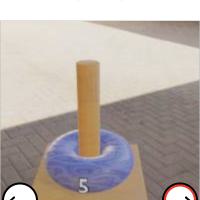
Task: sum
Answer: 5